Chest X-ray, AP view. Patient: 63 years old, sex F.
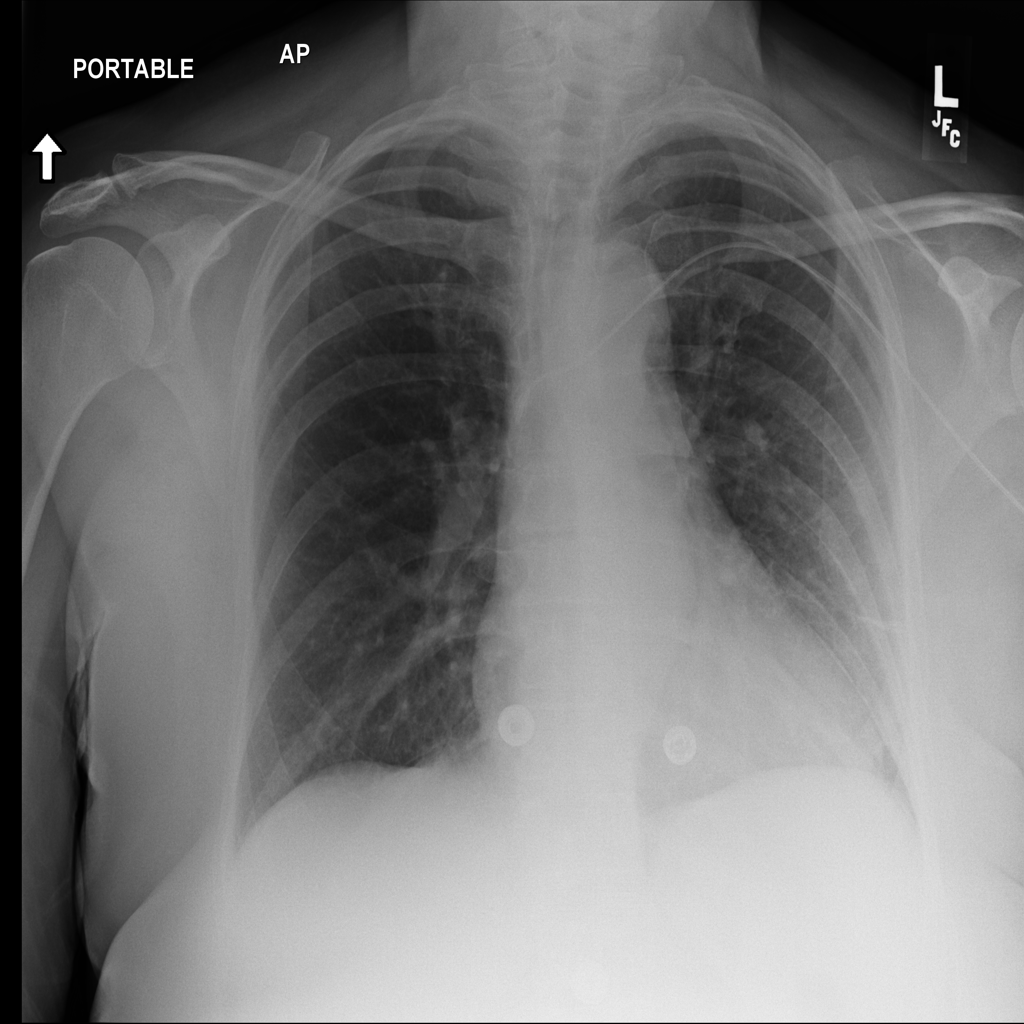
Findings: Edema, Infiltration